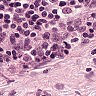
Metastatic tissue present: no